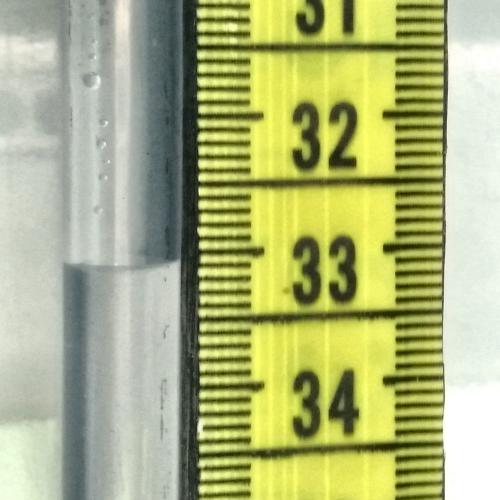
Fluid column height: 33.1 cm